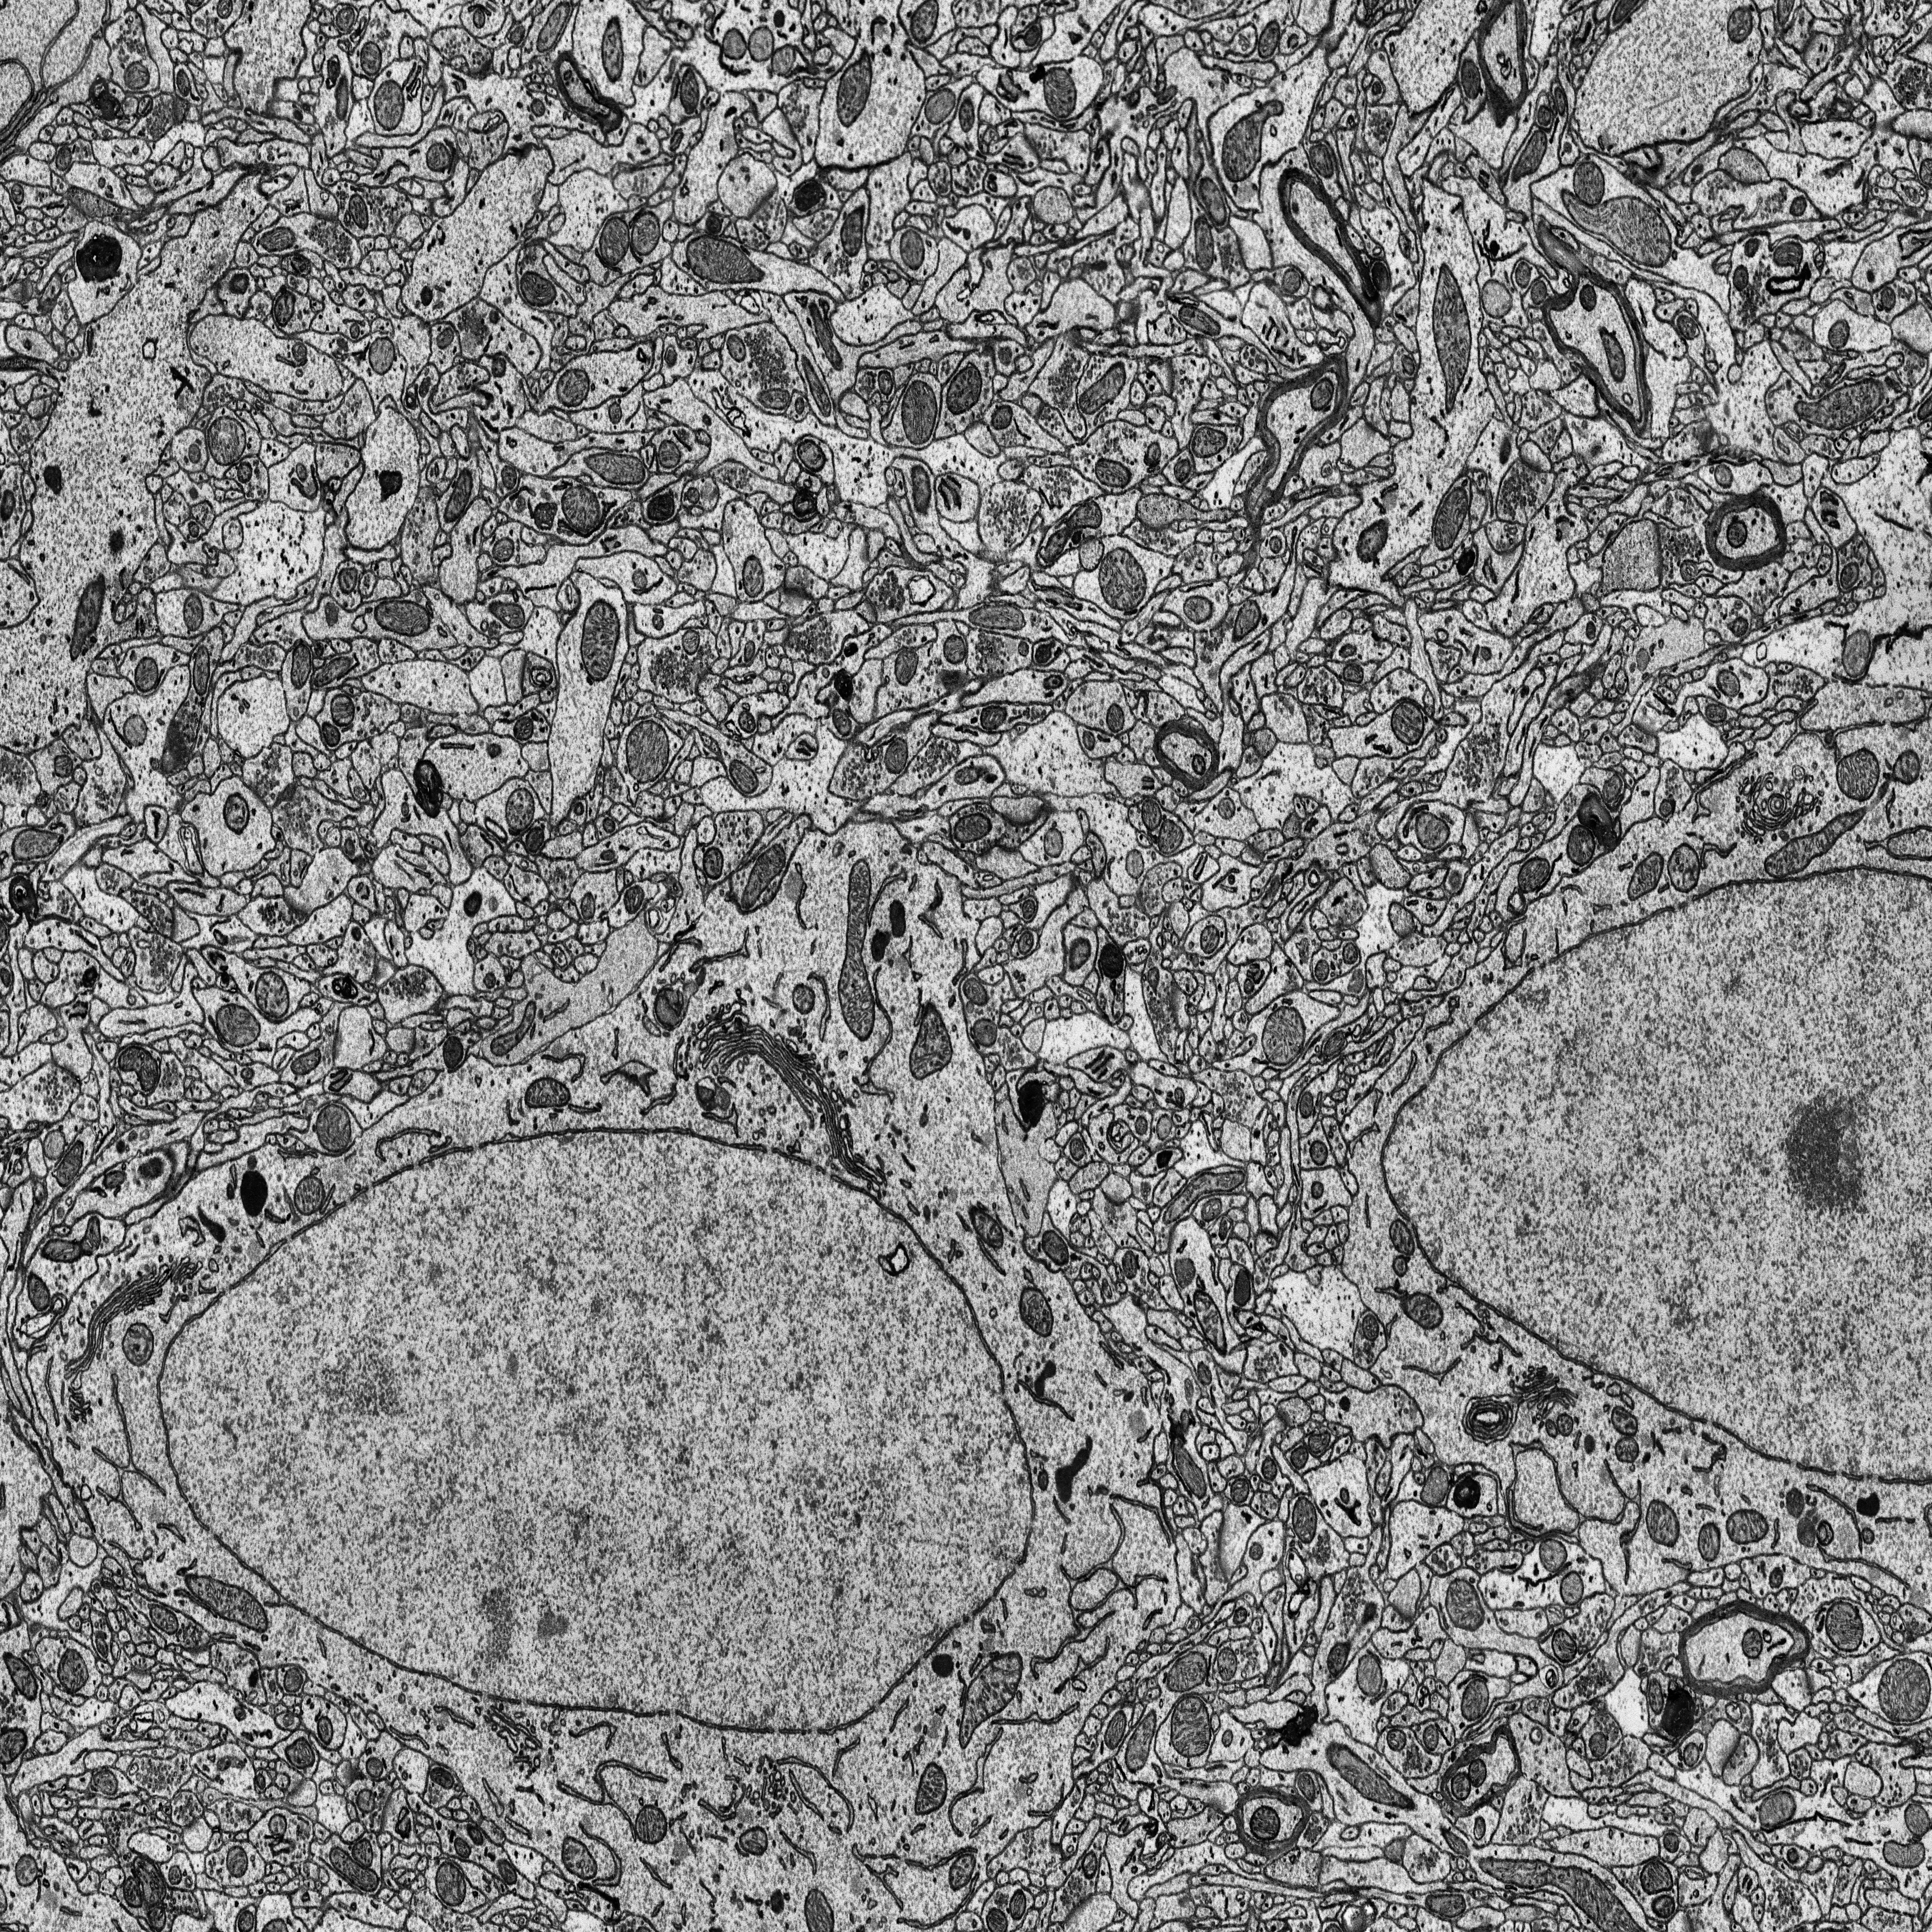
Electron microscopy slice of rat cortex tissue
Slice depth (z): 348
Mitochondria instances in slice: 370